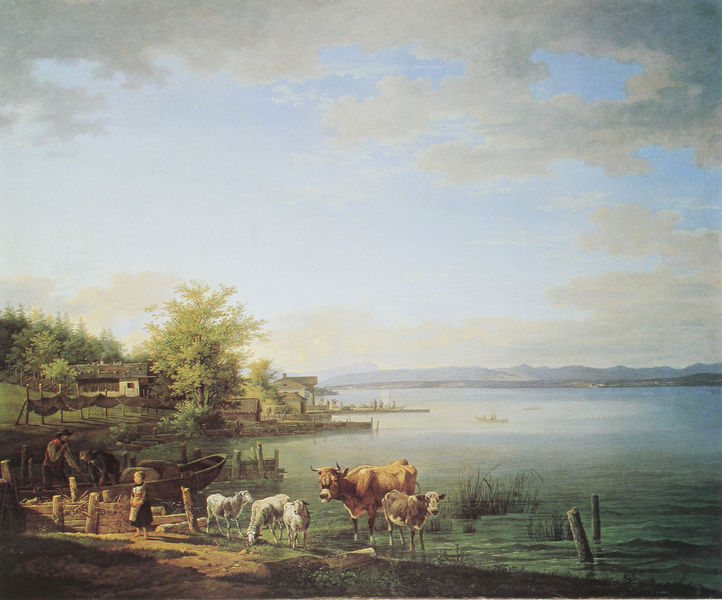
Titel: Ostufer des Starnberger Sees
Künstler: Max Joseph Wagenbauer
Standort: München
Institution: Städtische Galerie im Lenbachhaus
Schlagwörter: baum, berg, blau, gemälde, himmel, mann, meer, schatten, wasser, wolken, aquarell, bäume, fluss, grün, landschaft, menschen, mädchen, sand, see, stadt, ufer, abend, braun, frau, grau, hintergrund, licht, männer, stroh, türkis, weiss, ausblick, blick, dach, gras, haus, tier, tiere, weg, wiese, wolke, zaun, öl, ferne, horizont, häuser, hügel, kühe, natur, schilf, weite, gewässer, hütte, sonne, futter, kind, wald, arbeit, boot, boote, genre, kahn, kinder, aussicht, küste, ruhig, schiff, schiffe, segel, sommer, strand, wellen, ruhe, ort, fischer, netze, berge, gebirge, dunst, herde, kuh, rind, bauernhof, hütten, figuren, hafen, anleger, bootssteg, brandung, steg, ruderboot, bauer, bucht, pfosten, panorama, lamm, rinder, schaf, bayern, fischerboot, alpen, gestade, pfahl, bauernhaus, chiemsee, zaum, seegras, schafe, ochse, ochsen, stier, hirte, netz, hau, kalb, fischen, bott, wsser, wassre, tagesablauf, ausfahren, holzpflöcke, scho, blaum, anlegesteg, hintergurnd, pflocken, ser, bäuerliche szenej, seekuh, netzet